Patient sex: F
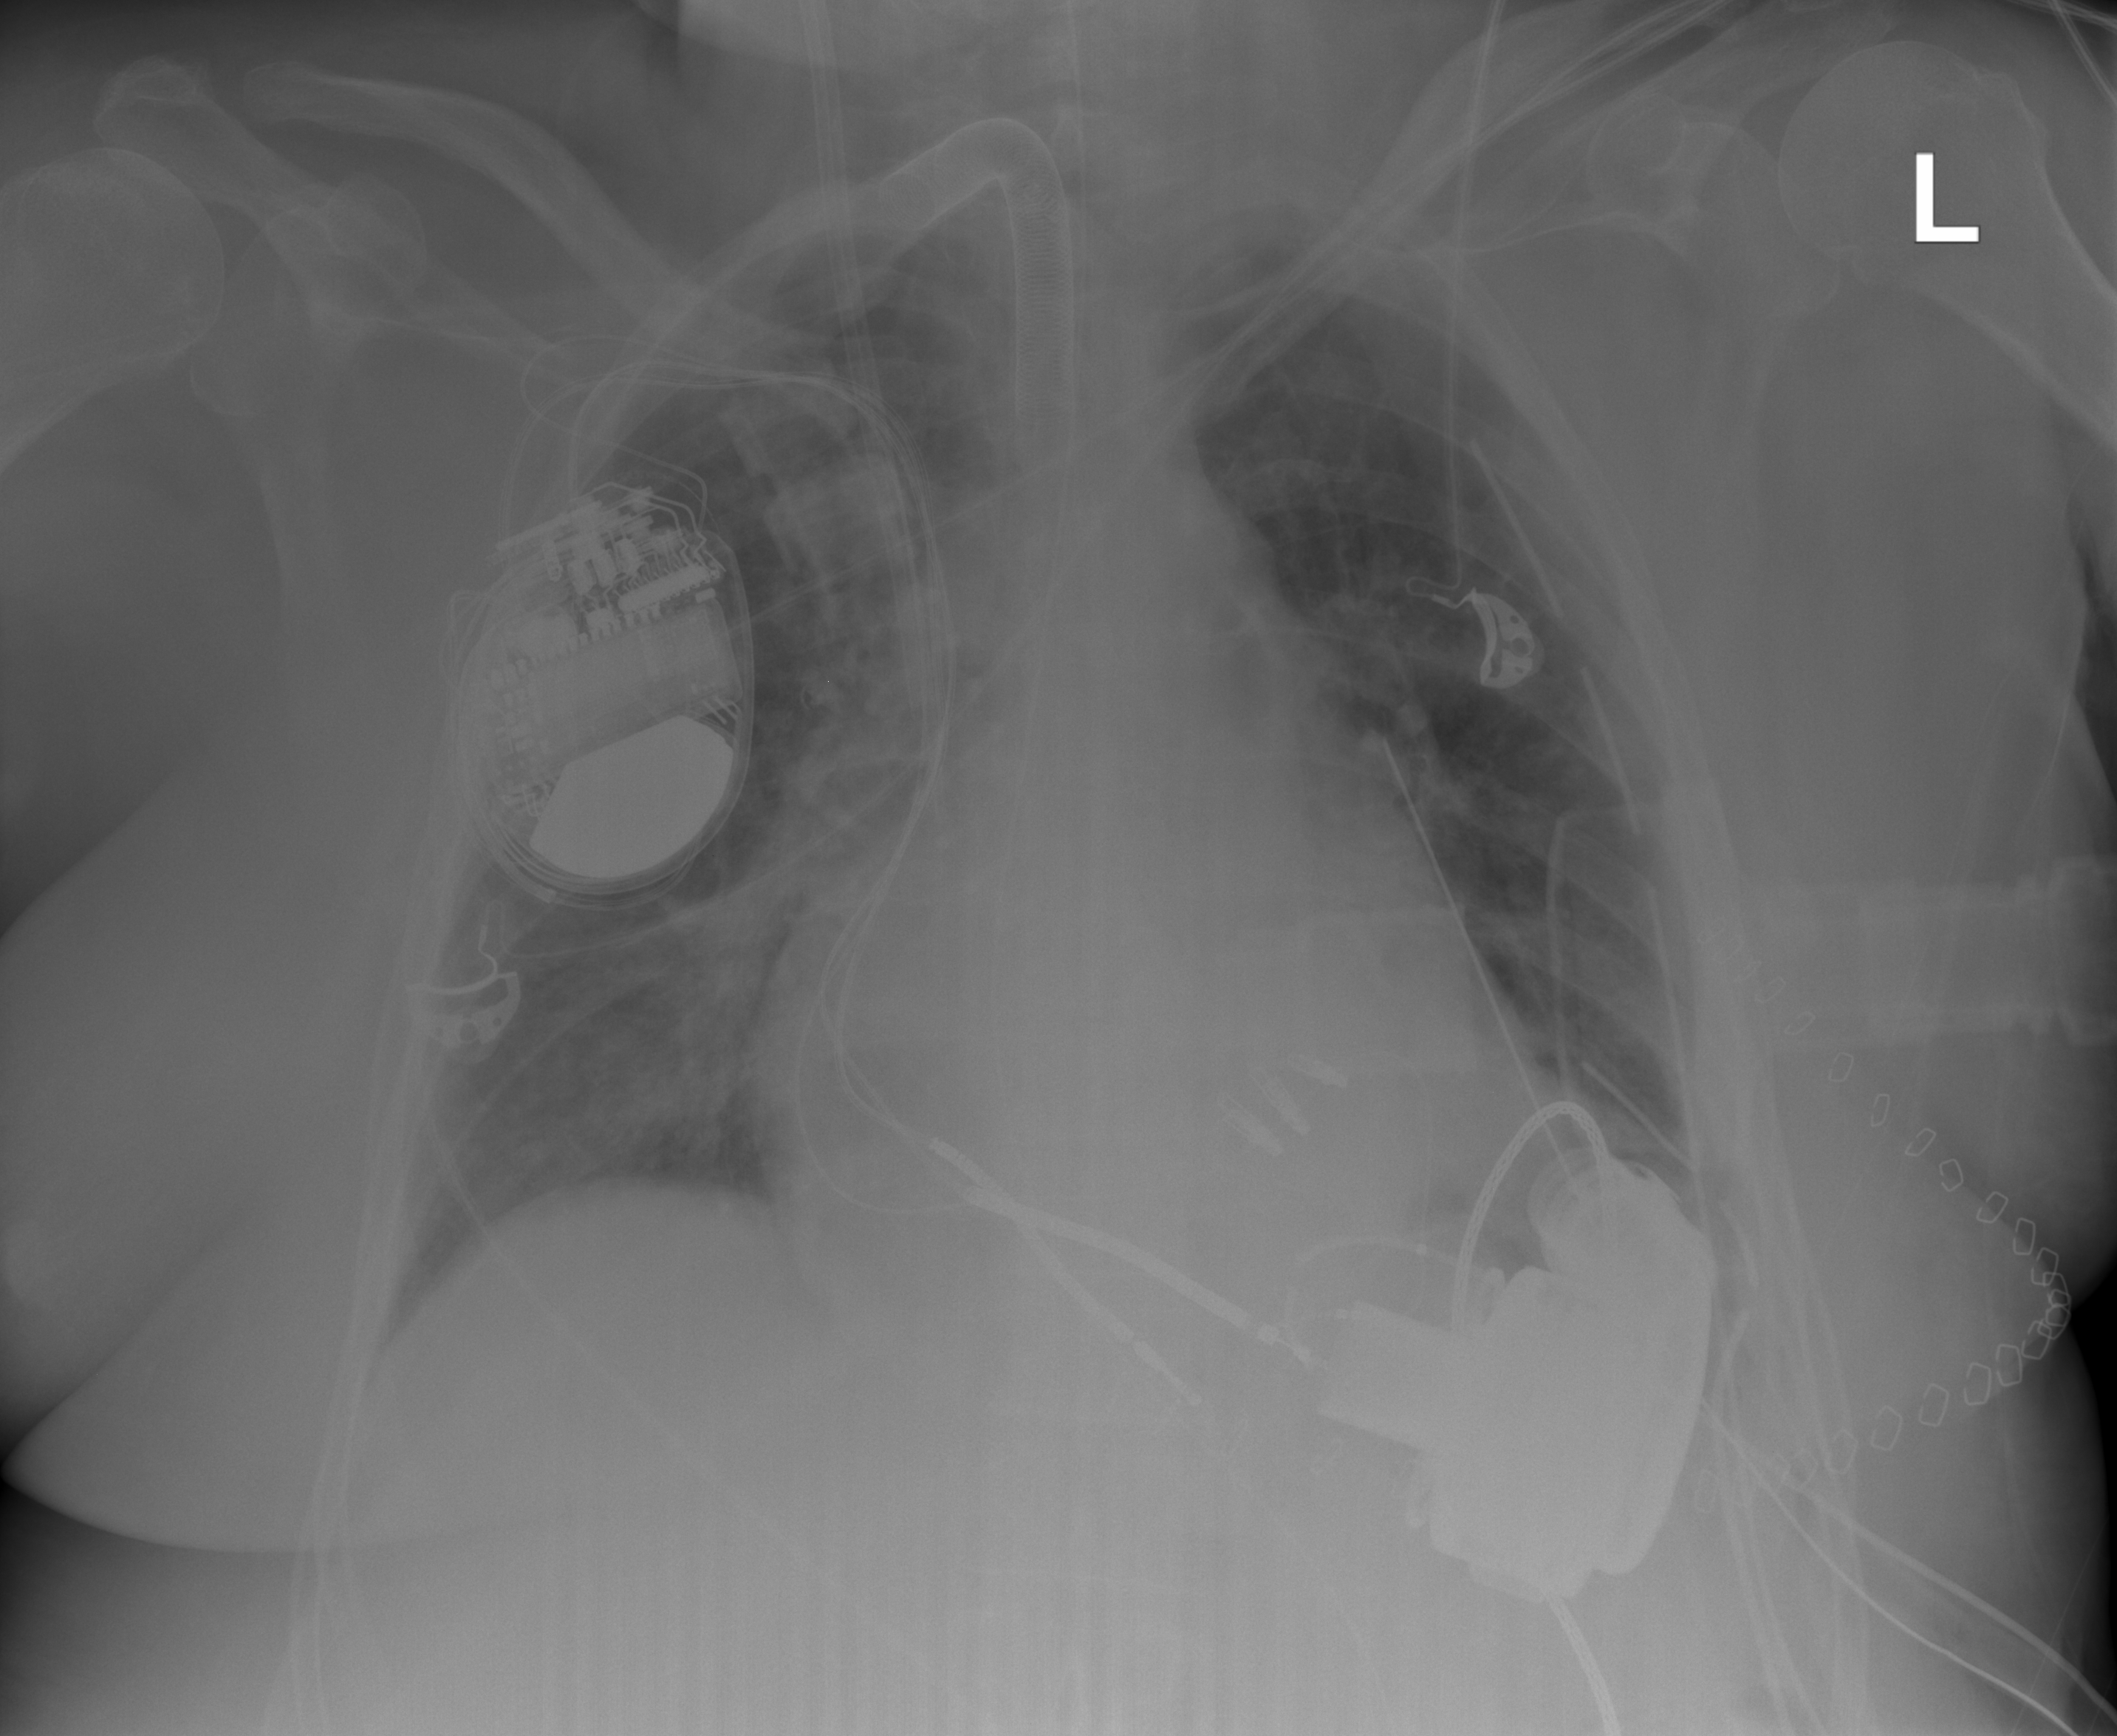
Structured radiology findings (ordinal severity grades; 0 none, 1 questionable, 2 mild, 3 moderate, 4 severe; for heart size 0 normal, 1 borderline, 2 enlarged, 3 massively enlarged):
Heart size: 2
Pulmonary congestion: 2
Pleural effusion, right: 1
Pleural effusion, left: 2
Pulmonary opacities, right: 2
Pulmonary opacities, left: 0
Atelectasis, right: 2
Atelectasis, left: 2